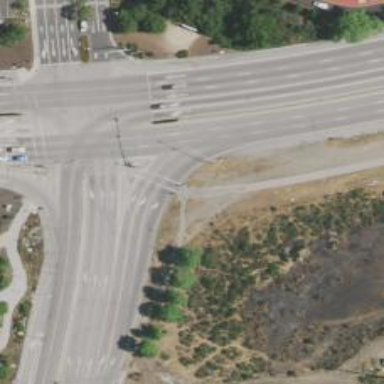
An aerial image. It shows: Trunk link highway.